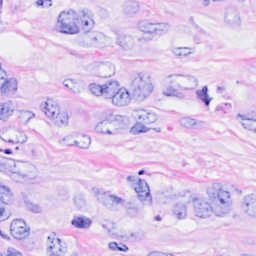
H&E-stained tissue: Breast